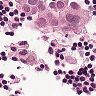
Metastatic tissue present: yes